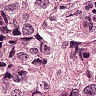
Metastatic tissue present: yes